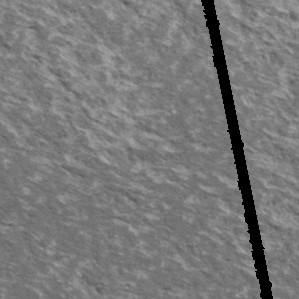
Label: frost